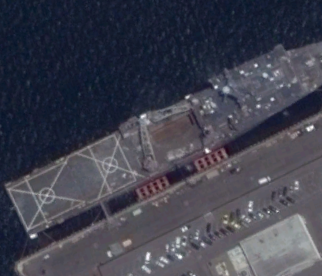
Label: combat